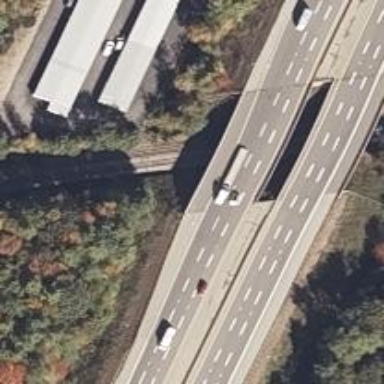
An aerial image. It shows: Asphalt bridge over motorway.